Question:
What is an efficient way to change buttons (bands) in the CoolBar (the red rectangle) while switching among items in the TreeView (the purple rectangle). I want to use one set of buttons for every item in the list view.
Thanks for help and advices!
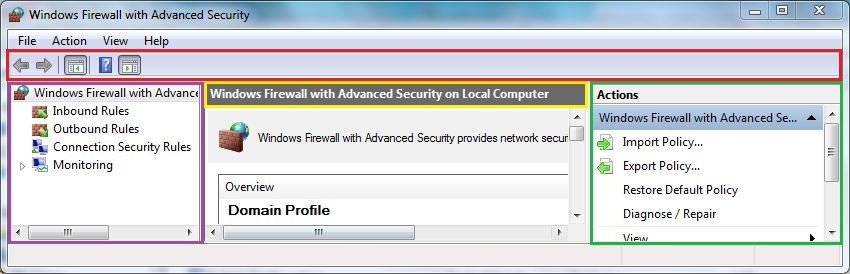
Answer: I'd create the CoolBands I'd need and assign each to the Data pointer of the TTreeNode for which it is to be used. Then in the TreeView's OnChanging handler, I'd "remember" the TreeNode that is currently selected and switch visibility on the CoolBands in the OnChange handler:
'''
procedure TProbeerForm.TreeView1Changing(Sender: TObject; Node: TTreeNode;
var AllowChange: Boolean);
begin
FOldNode := TreeView1.Selected;
end;
procedure TProbeerForm.TreeView1Change(Sender: TObject; Node: TTreeNode);
begin
TCoolBand(FOldNode.Data).Visible := False;
TCoolBand(Node.Data).Visible := True;
end;
'''